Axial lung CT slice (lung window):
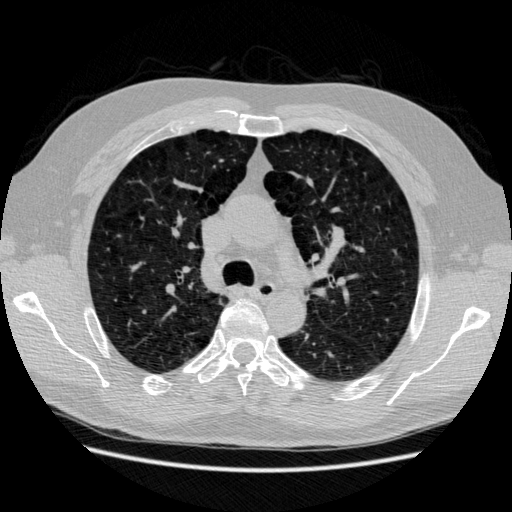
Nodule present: no